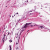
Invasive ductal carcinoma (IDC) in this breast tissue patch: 0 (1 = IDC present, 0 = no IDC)